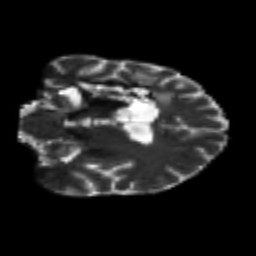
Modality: T2w
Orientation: coronal
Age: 31
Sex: female
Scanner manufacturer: siemens
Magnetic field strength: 3 T
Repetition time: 7.7 s
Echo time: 0.09 s